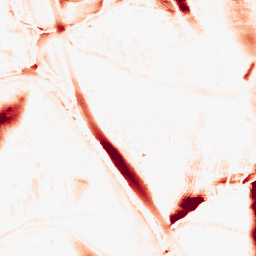
Category: morphological
Decomposition family: morphological_ellipse
Decomposition parameters: operation: opening
width: 20
height: 50
Upsampling method: bicubic_3x
Upsampling parameters: scale: 3
Upsampling scale: 3